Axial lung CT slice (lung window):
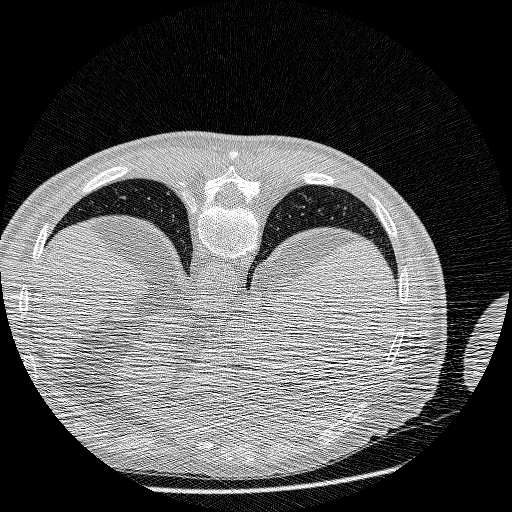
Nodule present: no